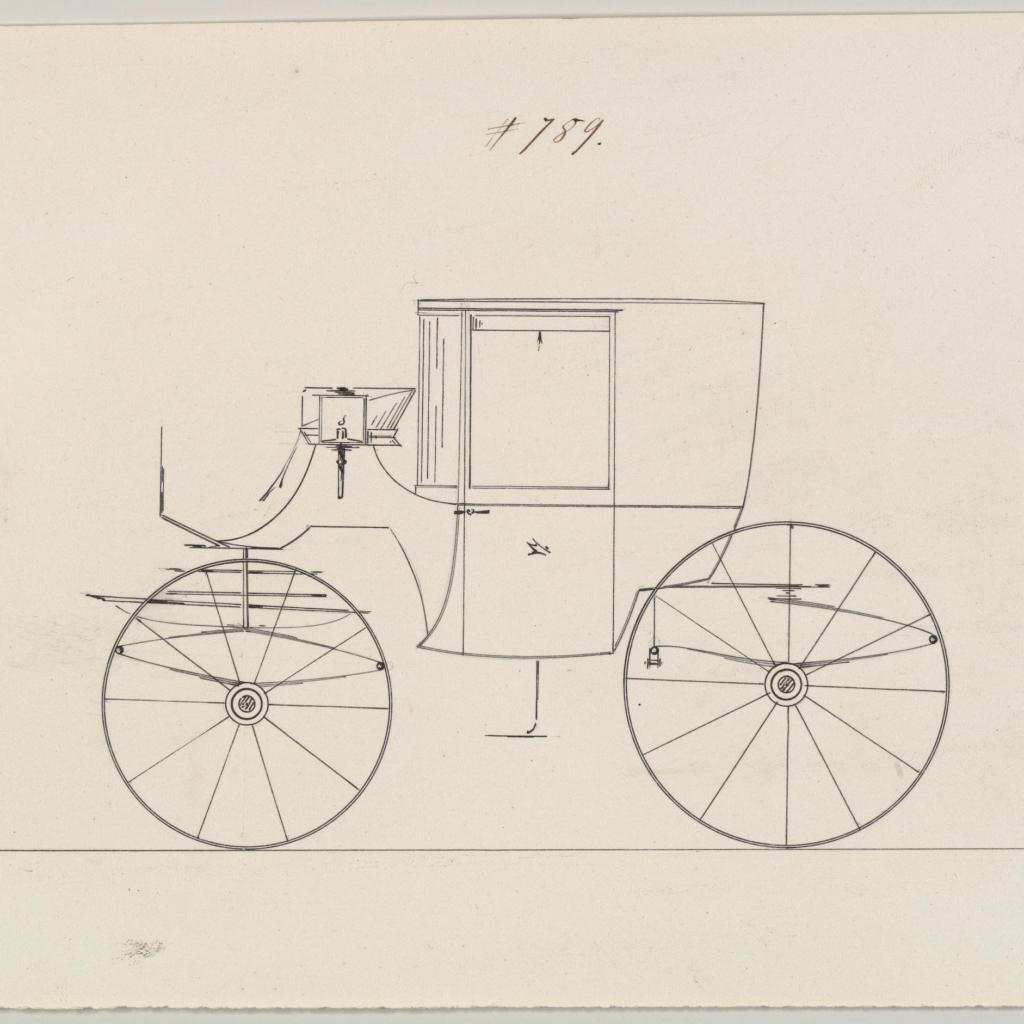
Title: Design for Coupé, no. 789
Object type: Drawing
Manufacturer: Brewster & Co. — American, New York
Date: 1850–70
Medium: Pen and black ink
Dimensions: sheet: 5 7/16 x 8 3/4 in. (13.8 x 22.2 cm)
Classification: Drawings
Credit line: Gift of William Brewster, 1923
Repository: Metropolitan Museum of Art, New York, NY